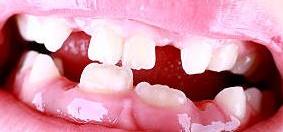
Condition: hypodontia